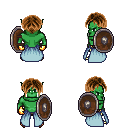
a pixel art fantasy rpg character, male body template, orc, green skin, overskirt, gold greaves, brown parted hairstyle, gold gloves, gold boots, shield, four views (front, back, left, right), 2x2 character sprite sheet, small pixel art, hard edges, no anti-aliasing